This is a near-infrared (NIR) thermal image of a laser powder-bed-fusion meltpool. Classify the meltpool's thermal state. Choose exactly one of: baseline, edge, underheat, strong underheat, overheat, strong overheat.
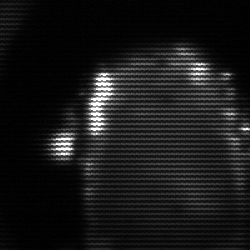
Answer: baseline